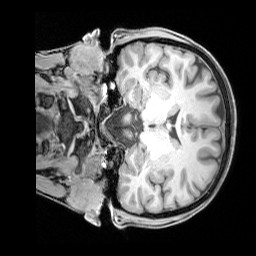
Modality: T1w
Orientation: coronal
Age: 25
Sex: female
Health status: healthy
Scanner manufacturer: siemens
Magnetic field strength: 3 T
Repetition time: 1.65 s
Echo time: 0.00182 s